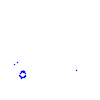
Particle: kaon